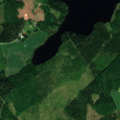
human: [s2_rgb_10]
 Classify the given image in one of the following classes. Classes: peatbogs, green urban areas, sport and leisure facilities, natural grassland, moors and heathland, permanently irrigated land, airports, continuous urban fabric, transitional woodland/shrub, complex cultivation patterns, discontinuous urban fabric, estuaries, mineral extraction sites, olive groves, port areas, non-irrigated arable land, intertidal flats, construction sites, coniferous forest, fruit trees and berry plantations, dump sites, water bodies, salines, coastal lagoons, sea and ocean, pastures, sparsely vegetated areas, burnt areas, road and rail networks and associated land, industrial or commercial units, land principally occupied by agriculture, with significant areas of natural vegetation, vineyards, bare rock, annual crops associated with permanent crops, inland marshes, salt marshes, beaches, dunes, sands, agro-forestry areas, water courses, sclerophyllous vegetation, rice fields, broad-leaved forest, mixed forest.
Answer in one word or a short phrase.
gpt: non-irrigated arable land, mixed forest, transitional woodland/shrub, water bodies